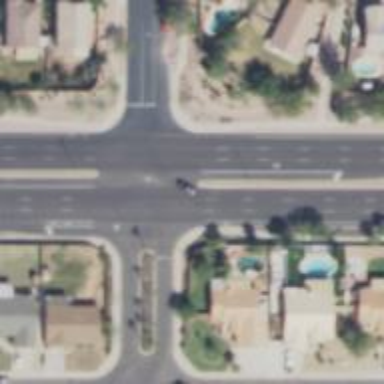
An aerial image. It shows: Unmarked road crossing.